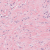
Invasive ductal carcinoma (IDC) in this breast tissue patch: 1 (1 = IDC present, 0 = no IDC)